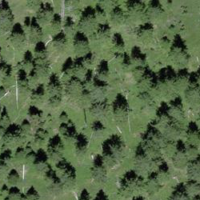
EUNIS habitat code: 26
Species observed at this site:
Scaeva selenitica